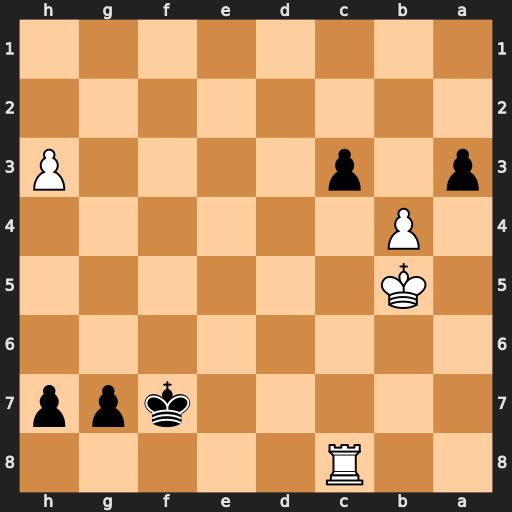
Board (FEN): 2R5/5kpp/8/1K6/1P6/p1p4P/8/8
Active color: b
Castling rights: -
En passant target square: -
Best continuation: a2 Rxc3 a1=Q